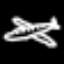
Label: airplane